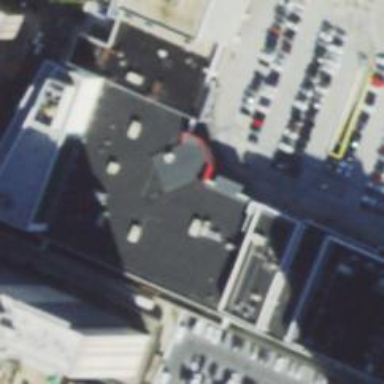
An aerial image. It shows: Cinema.